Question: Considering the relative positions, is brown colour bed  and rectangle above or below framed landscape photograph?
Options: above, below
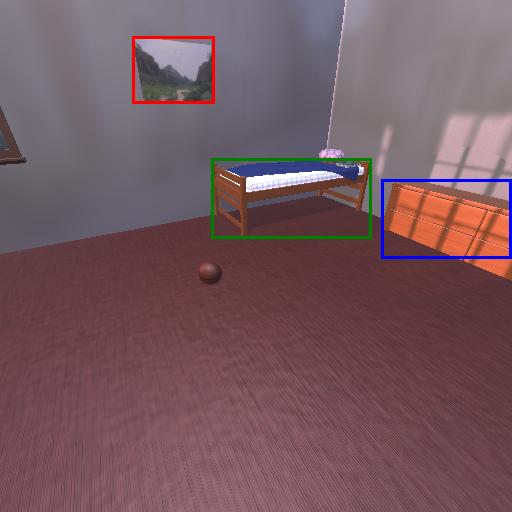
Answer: above